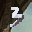
Label: 3